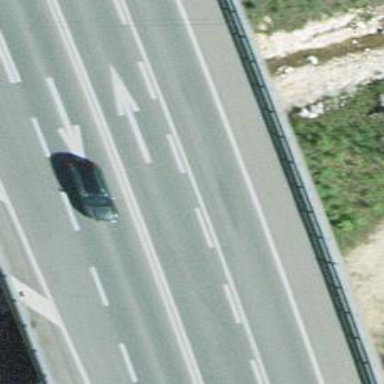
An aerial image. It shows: Asphalt bridge on trunk link highway.